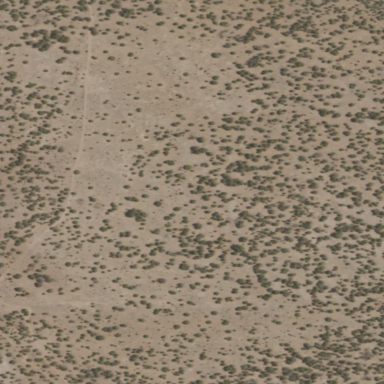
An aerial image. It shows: Patch of scrub vegetation.